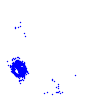
Particle: electron